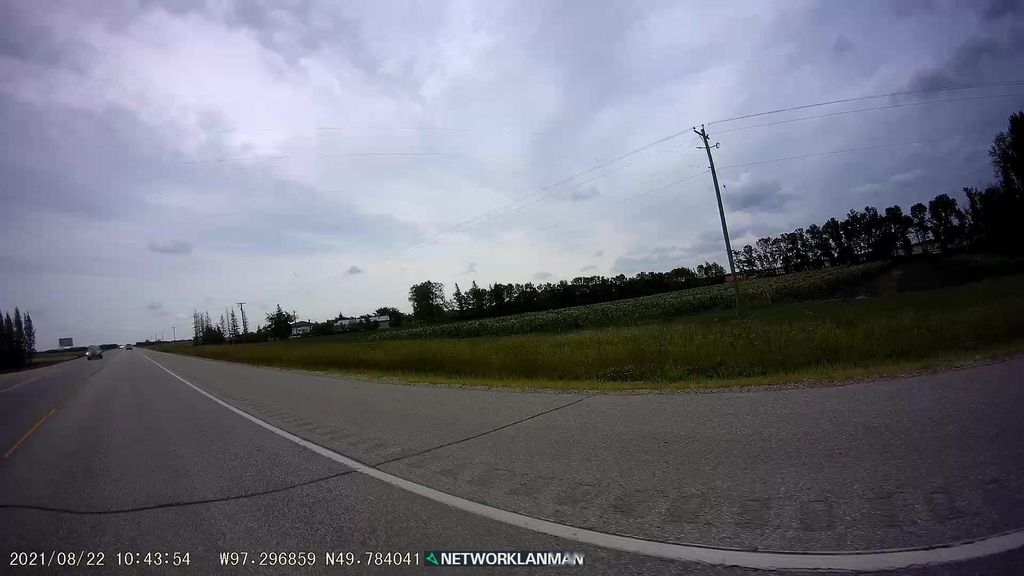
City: winnipeg